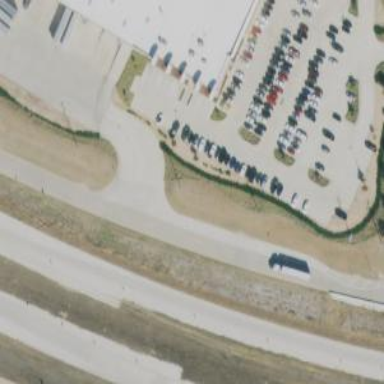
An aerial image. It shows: Trunk link highway.